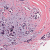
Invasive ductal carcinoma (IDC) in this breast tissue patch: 0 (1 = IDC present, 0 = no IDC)